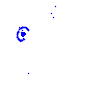
Particle: electron